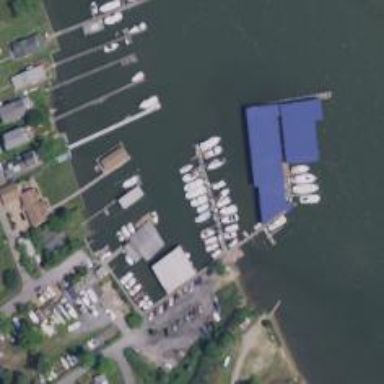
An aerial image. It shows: Dock by the waterway.